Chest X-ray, AP view. Patient: 58 years old, sex M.
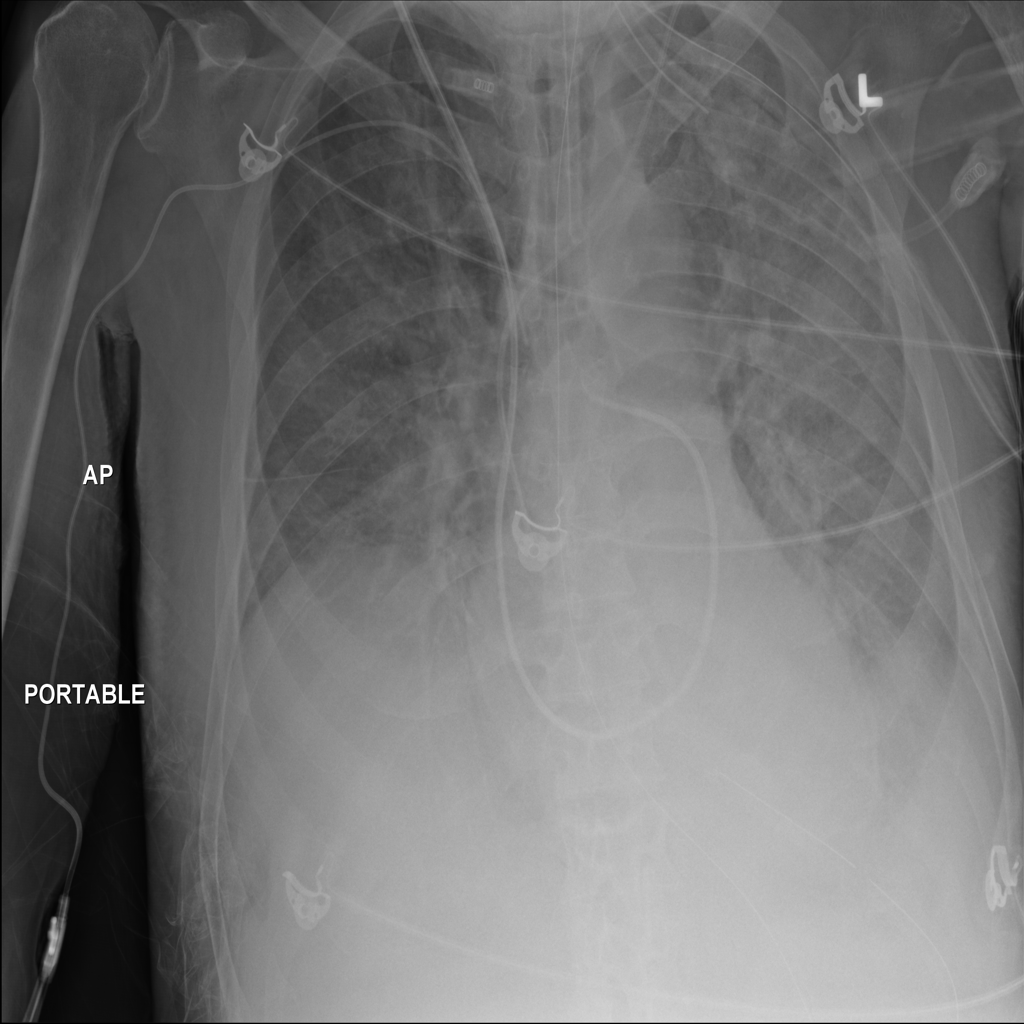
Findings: No Finding